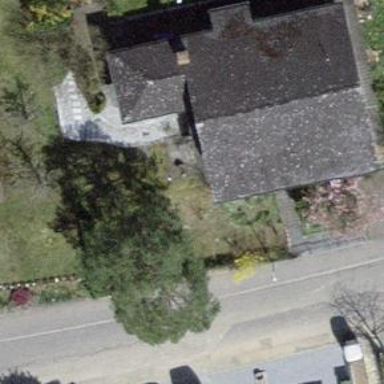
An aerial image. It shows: Building with tile roof.